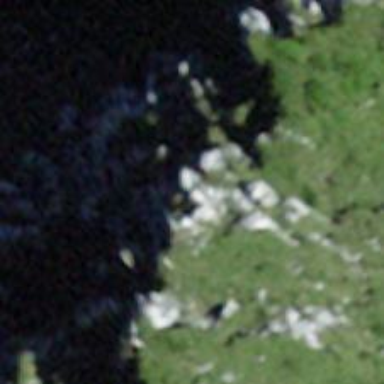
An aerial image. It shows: Arete in nature.